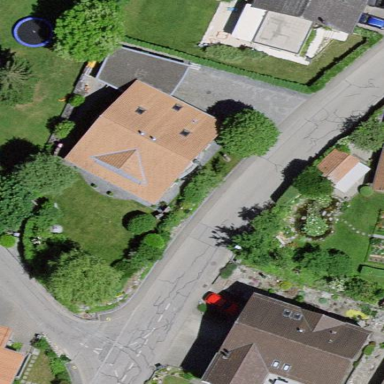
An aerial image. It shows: Residential building.